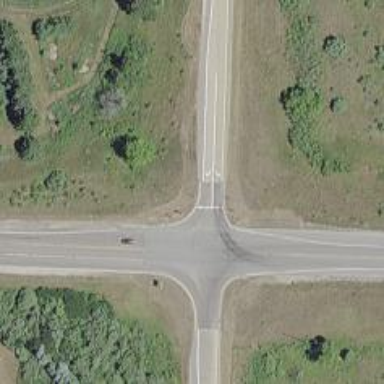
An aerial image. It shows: Road with stop sign.